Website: crate-barrel
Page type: account-selection
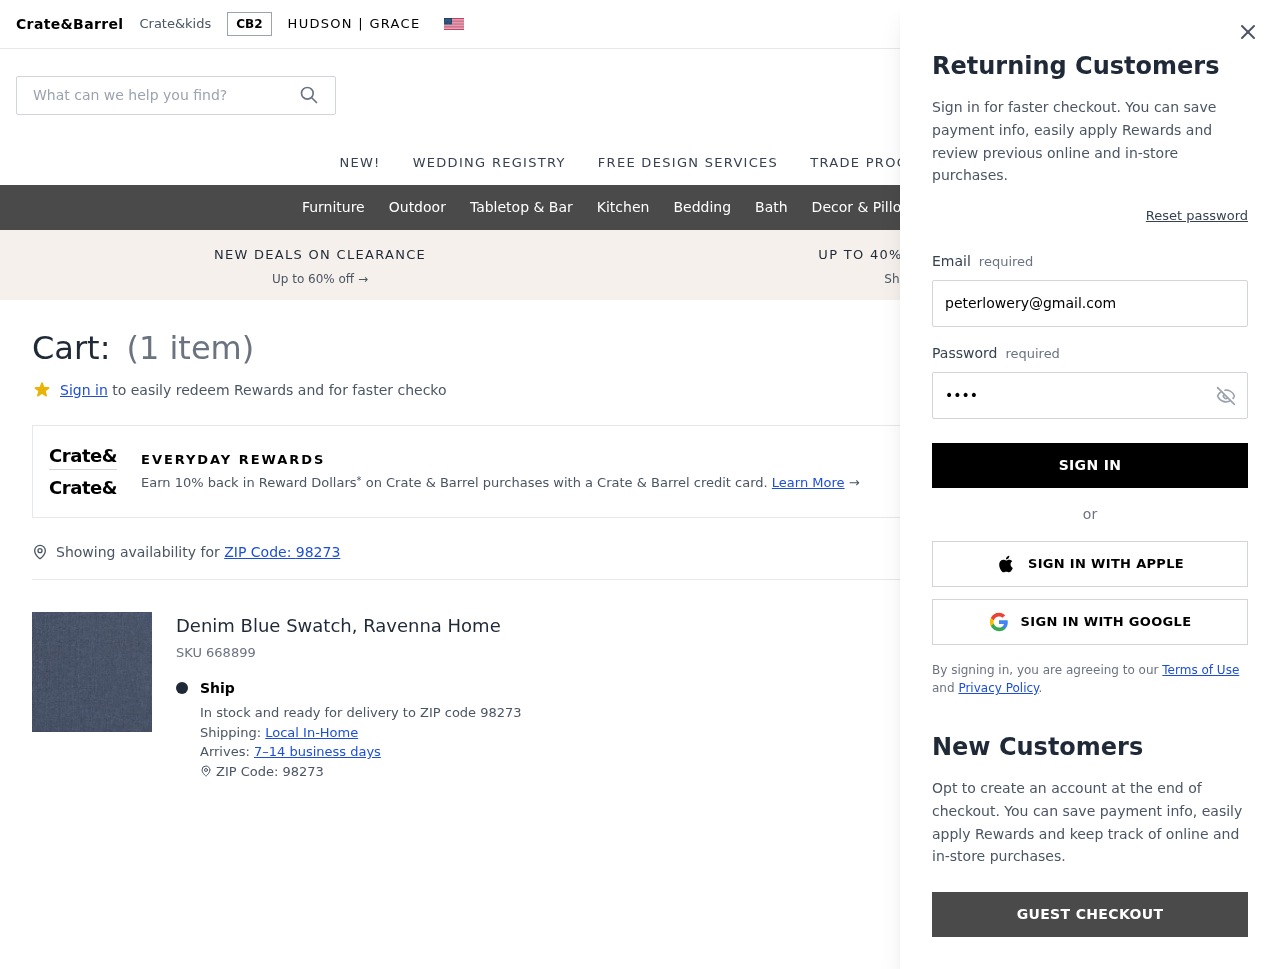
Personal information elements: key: PII_EMAIL
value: peterlowery@gmail.com
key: PII_POSTCODE
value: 98273
Product elements: key: PRODUCT1_NAME
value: Denim Blue Swatch, Ravenna Home
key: PRODUCT1_QUANTITY
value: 1
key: PRODUCT1_SKU
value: SKU 668899
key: PRODUCT1_ORIGINAL_PRICE
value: $8.11
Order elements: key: ORDER_NUM_ITEMS
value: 1
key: ORDER_SUBTOTAL
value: $6.49
Search elements: key: HEADER_SEARCH
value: What can we help you find?